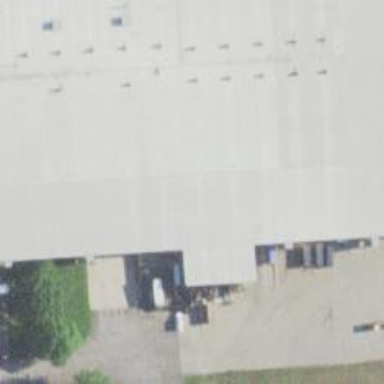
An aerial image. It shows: Industrial building.